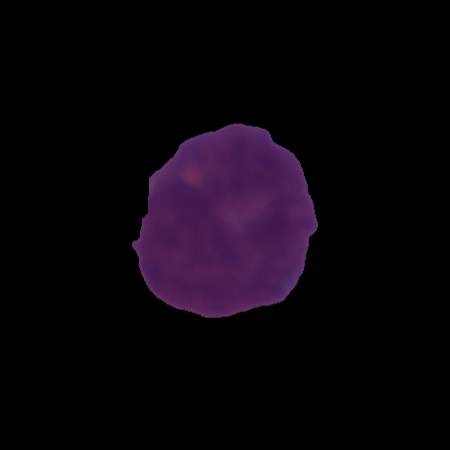
Label: healthy